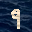
Label: 9